Question: I have one text field and one checkbox. If checkbox is true I want value from address field to become after the checkbox, if false the field should be empty. I tried ternary operator with ng-class and many more, but no luck. What would be the best and working solution for that?

<URL>
'''
<form name="form" ng-app>
<div class="form-group form-group-lg required">
<label class="col-md-2 control-label">Address:</label>
<div class="col-md-10" ">
<input type="text " name="address " class="form-control " ng-model="address " ng-minlength="4 " placeholder="Address " required>
</div>
</div>
<div class="form-group form-group-lg">
<label class="col-md-2 control-label">Return Address</label>
<div class="col-md-10">
<div class="input-group">
<span class="input-group-addon">
<!--condition ? first_expression : second_expression; -->
<input type="checkbox" ng-model="isReturnAddress" ng-change="">
</span><!--condition ? first_expression : second_expression; -->
<input type="text" class="form-control" ng-model="address">
</div>
{{isReturnAddress}}
</div>
</div>
<button type="submit " class="btn btn-primary btn-large " ng-click="submitted=true ">Submit</button>
'''
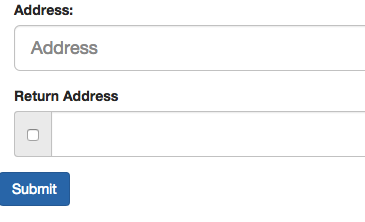
Answer: you should use two input elements in this case. Like
'''
<input ng-if="isReturnAddress" type="text" class="form-control" ng-model="address">
<input ng-if="!isReturnAddress" type="text" class="form-control">
'''
and in your controller, please check
'''
if($scope.isReturnAddress){
var address = $scope.address;
}
'''
See working <URL> here